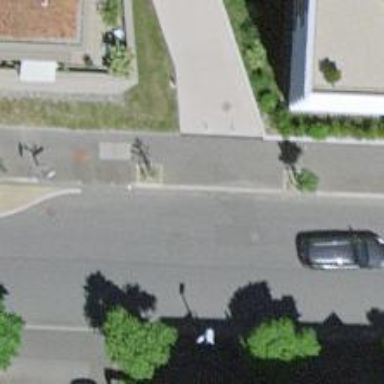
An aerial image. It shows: Broadleaved tree typically found along the streets.